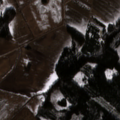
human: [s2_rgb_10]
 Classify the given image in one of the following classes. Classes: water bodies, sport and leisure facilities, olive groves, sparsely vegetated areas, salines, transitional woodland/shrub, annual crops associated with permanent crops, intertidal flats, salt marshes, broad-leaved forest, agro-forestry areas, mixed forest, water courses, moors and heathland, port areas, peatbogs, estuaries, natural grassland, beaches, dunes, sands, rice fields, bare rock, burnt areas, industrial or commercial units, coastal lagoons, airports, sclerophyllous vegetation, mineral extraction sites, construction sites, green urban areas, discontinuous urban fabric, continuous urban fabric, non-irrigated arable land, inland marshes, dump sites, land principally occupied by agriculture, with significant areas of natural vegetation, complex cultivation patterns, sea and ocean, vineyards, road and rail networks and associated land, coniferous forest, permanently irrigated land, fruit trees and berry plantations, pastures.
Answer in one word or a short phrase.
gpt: non-irrigated arable land, pastures, complex cultivation patterns, mixed forest